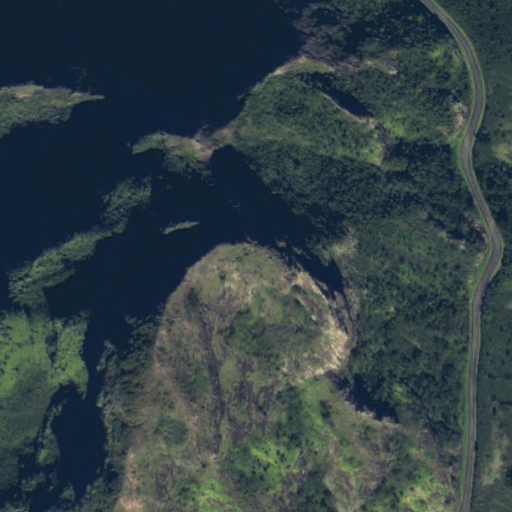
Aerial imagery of mountain in Hawaii named Pu‘uka‘īlio containing only unknown